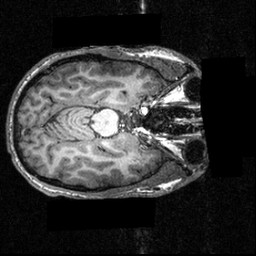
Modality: T1w
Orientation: axial
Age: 20
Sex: male
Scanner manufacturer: siemens
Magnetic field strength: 3.951 T
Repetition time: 1.5 s
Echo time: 0.00335 s